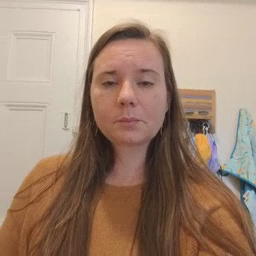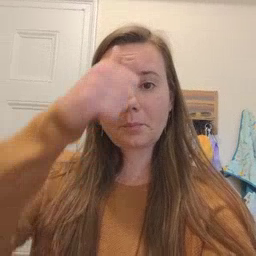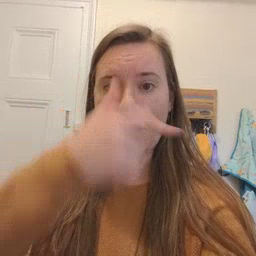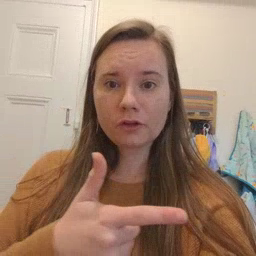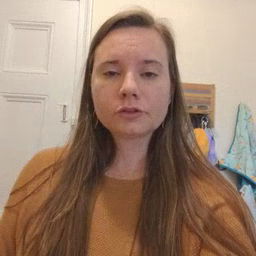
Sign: brother